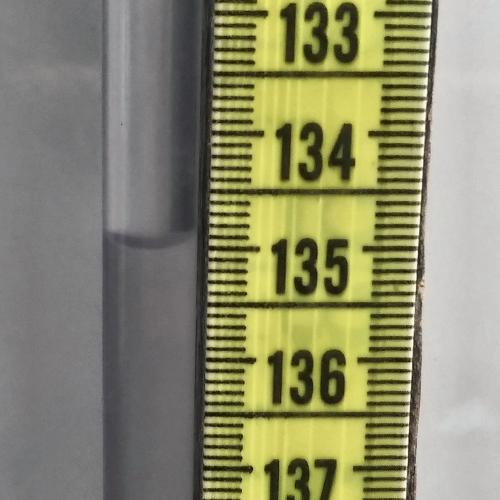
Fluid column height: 135.0 cm